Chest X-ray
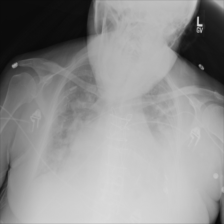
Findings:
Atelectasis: negative
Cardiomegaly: negative
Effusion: negative
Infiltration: positive
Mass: negative
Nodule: negative
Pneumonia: negative
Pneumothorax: negative
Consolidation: negative
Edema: negative
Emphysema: negative
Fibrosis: negative
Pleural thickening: negative
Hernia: negative